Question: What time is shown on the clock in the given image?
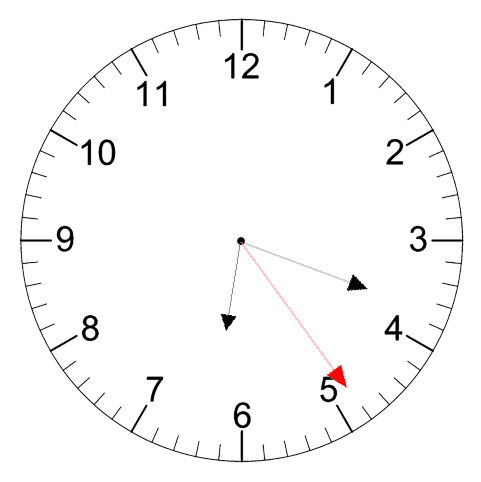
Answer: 06:18:24